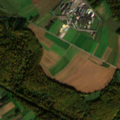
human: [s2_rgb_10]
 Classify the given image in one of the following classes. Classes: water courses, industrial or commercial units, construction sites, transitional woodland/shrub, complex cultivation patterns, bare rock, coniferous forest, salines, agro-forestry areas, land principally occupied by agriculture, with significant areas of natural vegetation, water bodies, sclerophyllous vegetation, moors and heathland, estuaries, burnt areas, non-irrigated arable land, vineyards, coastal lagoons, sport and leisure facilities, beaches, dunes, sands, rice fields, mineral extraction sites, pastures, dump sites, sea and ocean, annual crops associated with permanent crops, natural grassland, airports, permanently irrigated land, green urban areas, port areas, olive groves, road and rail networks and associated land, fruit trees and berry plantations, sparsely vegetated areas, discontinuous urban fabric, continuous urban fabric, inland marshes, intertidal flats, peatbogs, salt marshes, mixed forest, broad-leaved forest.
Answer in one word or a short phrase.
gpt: discontinuous urban fabric, non-irrigated arable land, pastures, broad-leaved forest